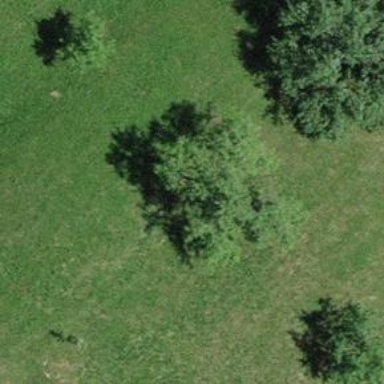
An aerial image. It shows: Beautiful tree in nature.